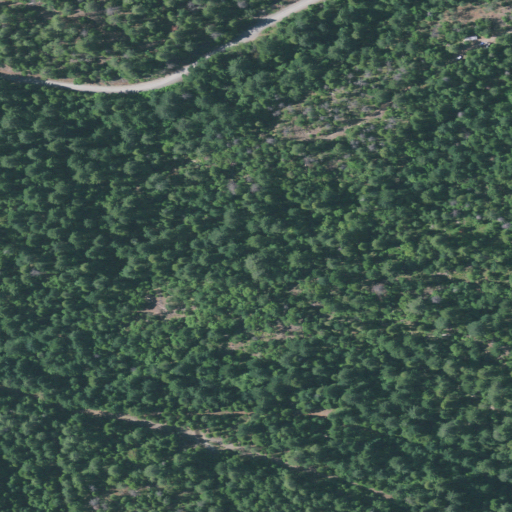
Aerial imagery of valley in Oregon named Panning Gulch containing evergreen forest, open development, low intensity development, and shrub